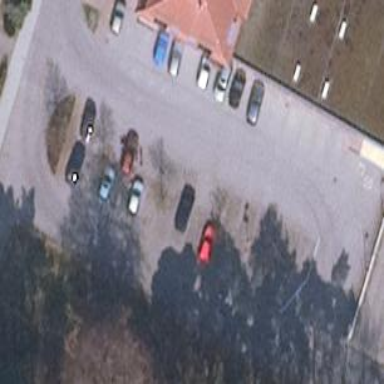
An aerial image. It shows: Parking area with surface.